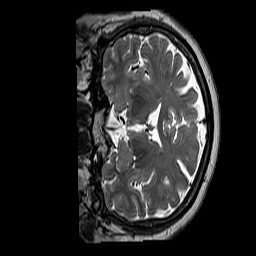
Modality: T2w
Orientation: coronal
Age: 62
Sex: female
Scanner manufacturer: siemens
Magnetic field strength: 3 T
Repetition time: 3.2 s
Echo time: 0.212 s